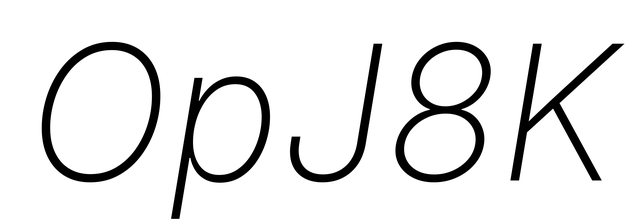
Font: Inter-Italic_ExtraLight_Italic